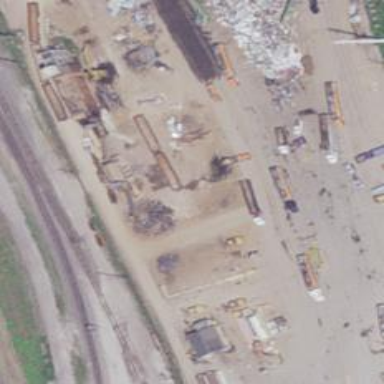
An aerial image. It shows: Rail spur service.